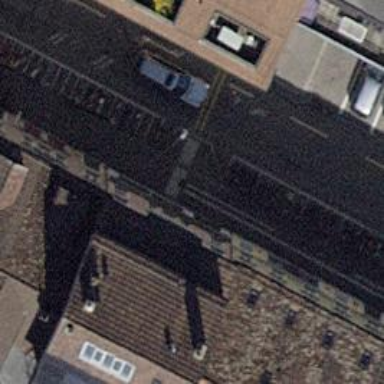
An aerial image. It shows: Building with gabled roof oriented across.